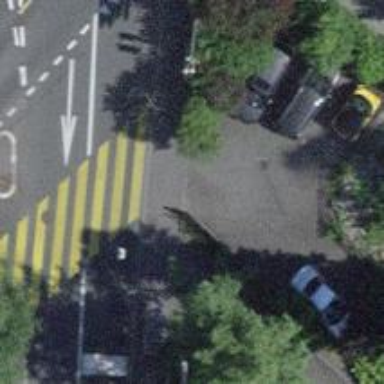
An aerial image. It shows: Kerb serving as barrier.